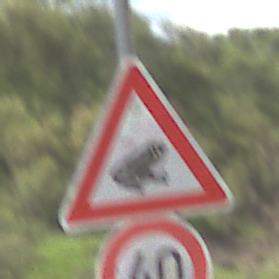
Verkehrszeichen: AmphibienwanderungLinks
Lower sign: Geschwindigkeit40
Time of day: Midday
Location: Outdoor (Nature)
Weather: PartlyCloudy
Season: NotSpecified
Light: Natural